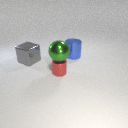
large blue metal cylinder to the right of large gray metal cube